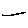
Label: line